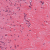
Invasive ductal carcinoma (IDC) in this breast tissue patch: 0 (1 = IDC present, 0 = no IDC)